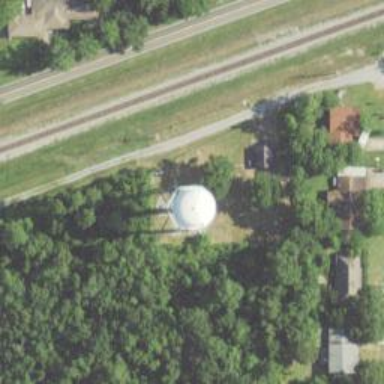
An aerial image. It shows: Water tower that is man-made.